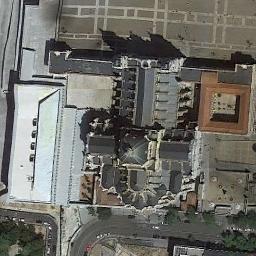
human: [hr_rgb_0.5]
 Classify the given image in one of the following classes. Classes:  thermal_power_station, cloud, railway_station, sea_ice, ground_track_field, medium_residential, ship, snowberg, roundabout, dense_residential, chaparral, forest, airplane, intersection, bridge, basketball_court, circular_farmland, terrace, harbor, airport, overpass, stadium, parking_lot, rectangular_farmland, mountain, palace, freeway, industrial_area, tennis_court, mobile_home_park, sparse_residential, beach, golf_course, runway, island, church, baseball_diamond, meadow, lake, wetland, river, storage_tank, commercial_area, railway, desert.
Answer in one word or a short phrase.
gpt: palace